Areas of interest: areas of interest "Driving School"
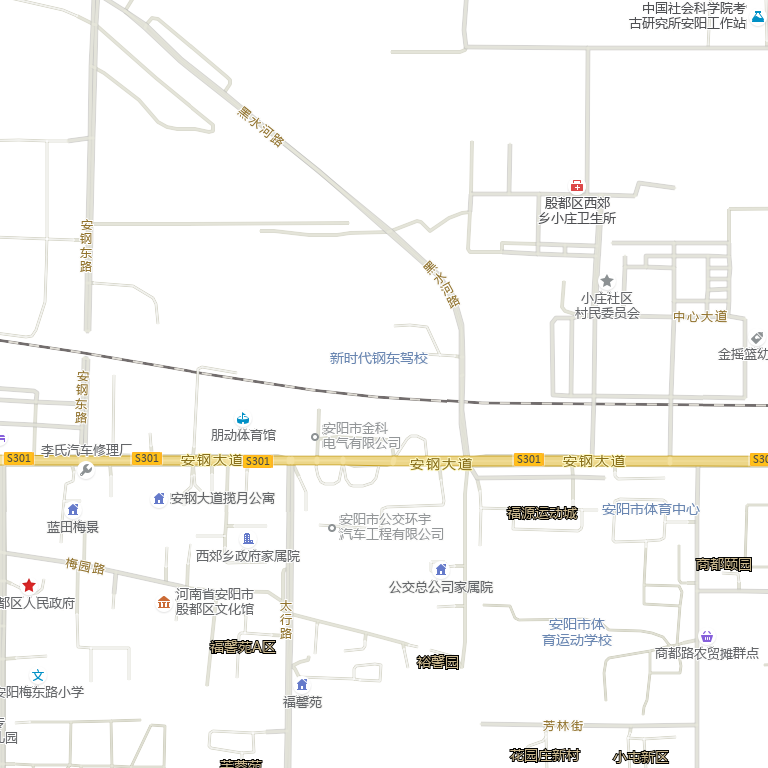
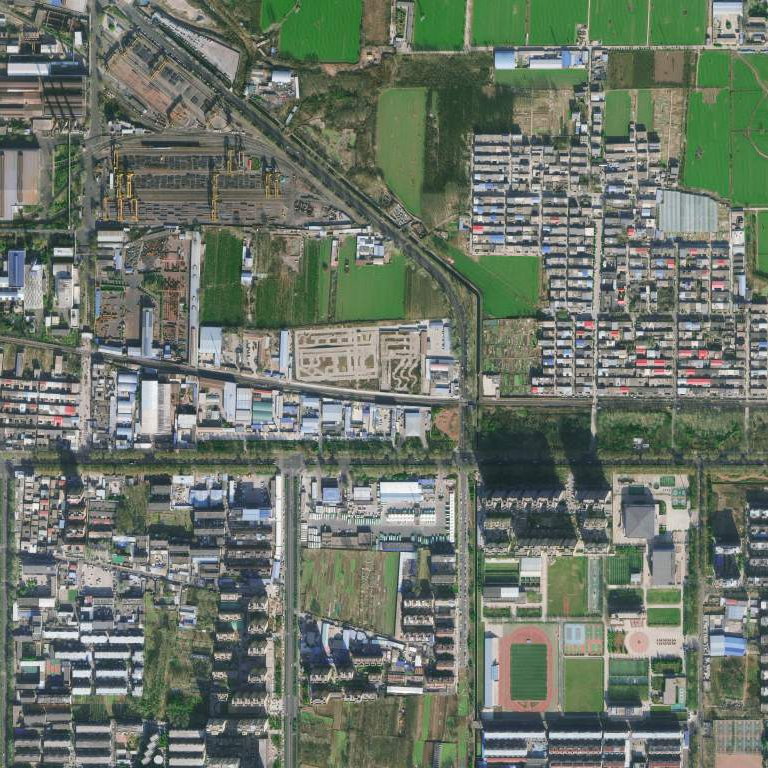